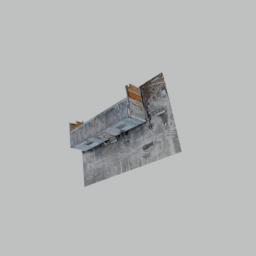
Label: architecture